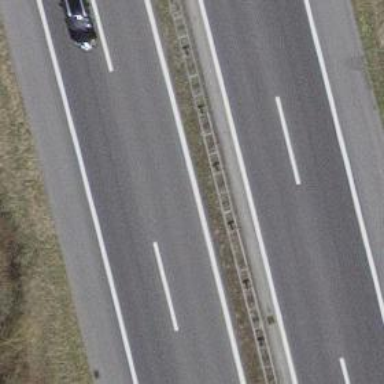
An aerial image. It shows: Motorway.